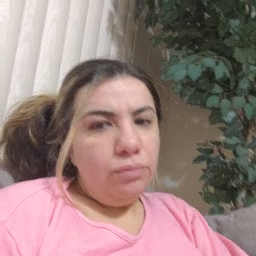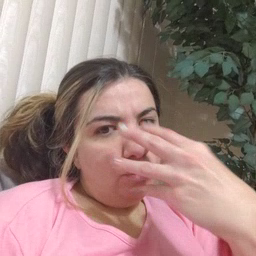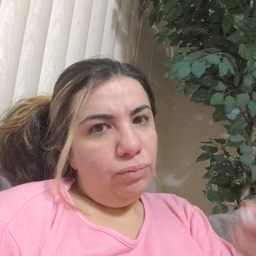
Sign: wolf